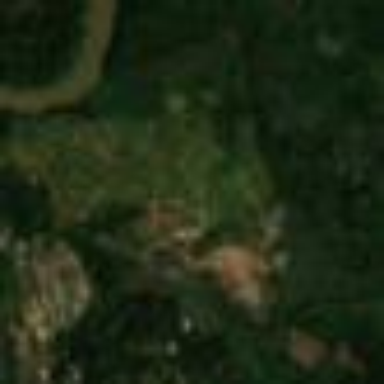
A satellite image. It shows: Orchard growing rubber crops.